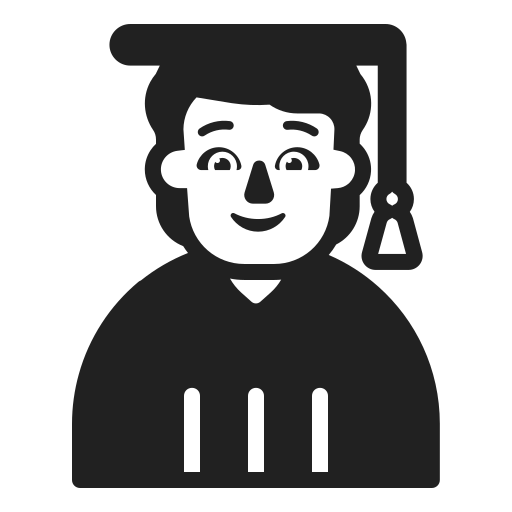
student high contrast default